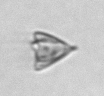
Label: Pyramimonas_longicauda